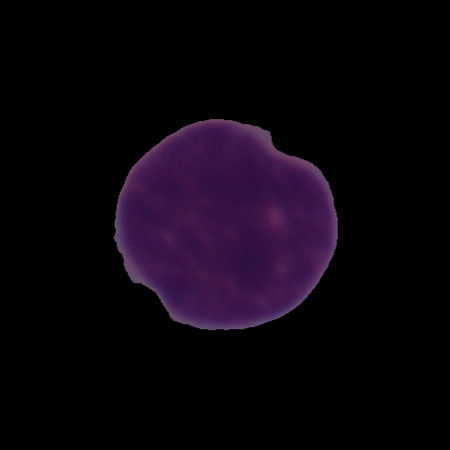
Label: cancer